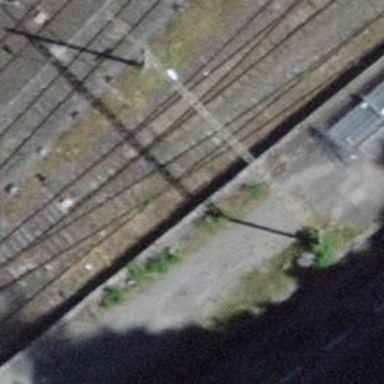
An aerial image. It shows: Rail yard with electrified contact lines for the trains.